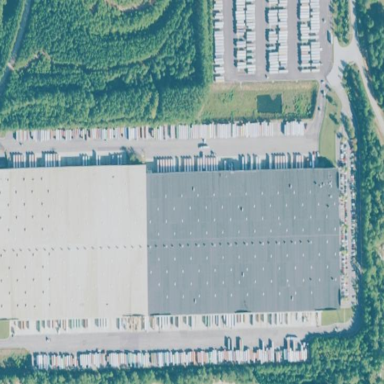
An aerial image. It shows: Industrial area focusing on logistics.